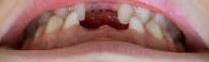
Condition: hypodontia